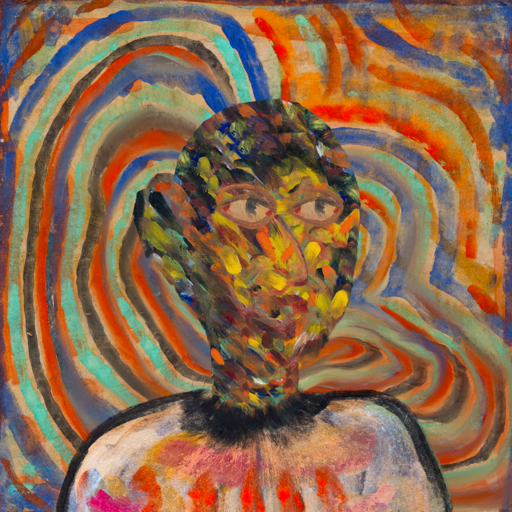
Background: Sisters, Head And Neck Side: An_Impression, Face Side: GypsyMother, Bust: Childish, Hair Side: Blank, Head Accessory: Blank, Second Necklace: Blank, Necklace: Blank, Baby: Blank